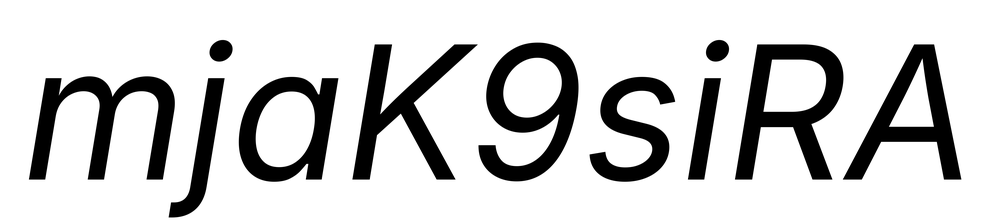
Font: Inter-Italic_Italic